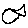
Label: fish